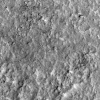
Atmospheric dust classification: not_dusty